Question: When I include <URL> as a '<script>' in my HTML document, Chrome does not call my callback function, whereas it works perfectly for other urls returned by soundcloud's 'resolve' api.
After a long investigation using Chrome Dev Tools, I finally found out that the javascript returned by that call fires a SyntaxError (cf the screenshot below).

How can I get my callback function to be called as usual for that file?
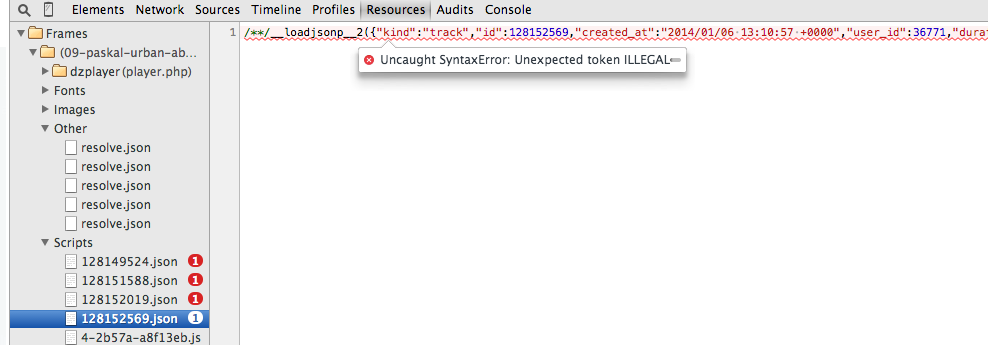
Answer: DevTools actually pinpoint the issue:

There is an unallowed character (<URL> in the response. SoundCloud messed up sanitizing that. This JSONP response is invalid in all browsers.
To work around it, you can simply fetch the JSON file directly. SoundCloud CORS setup seems <URL>.